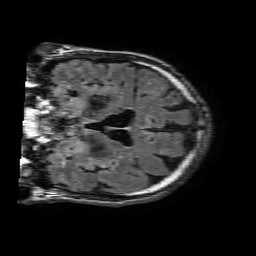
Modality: FLAIR
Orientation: coronal
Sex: male
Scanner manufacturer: philips
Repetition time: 11 s
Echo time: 0.125 s